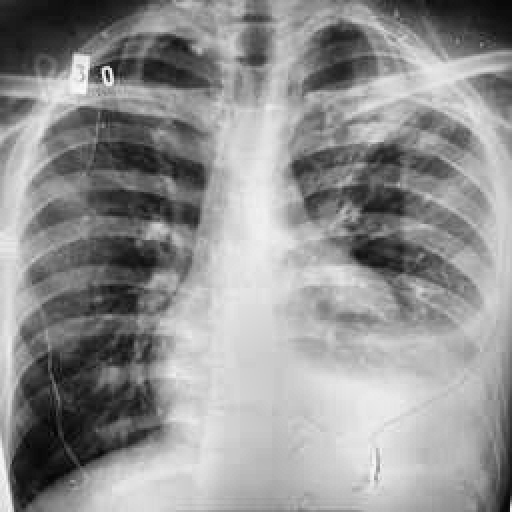
Finding: TUBERCULOSIS